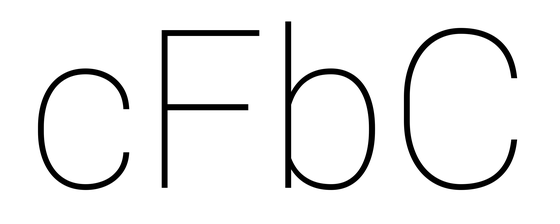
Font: Roboto_Thin